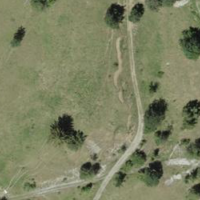
EUNIS habitat code: 52
Species observed at this site:
Prunus mahaleb